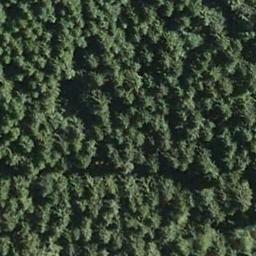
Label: forest